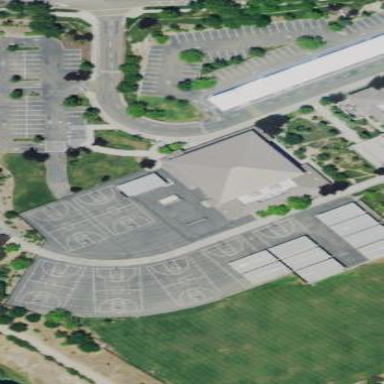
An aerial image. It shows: Asphalt schoolyard for leisure land.